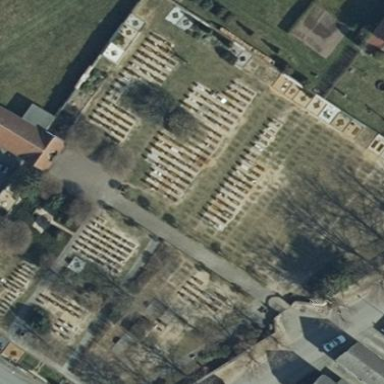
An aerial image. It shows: Cemetery.